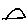
Label: zigzag